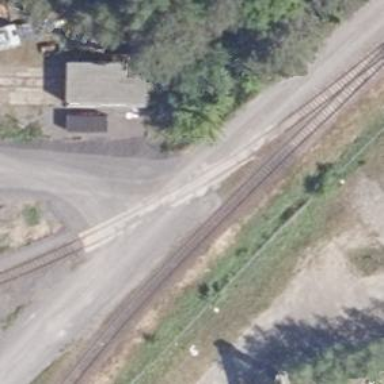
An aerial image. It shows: Level crossing along the railway.